Question: I just got an email from Basecamp and it included a link to "View on Basecamp" which I could click from my Gmail inbox.

How do they do that? I looked at the raw message in Gmail but I couldn't see any headers that included the appropriate link - it only shows up in the actual message contents. Is this a Gmail/Basecamp specific partnership or is it something I can do when sending emails through my app too?
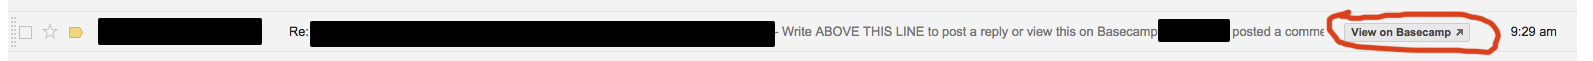
Answer: These are <URL>, declared using JSON-LD or Microdata embedded in the email.